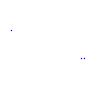
Particle: proton